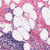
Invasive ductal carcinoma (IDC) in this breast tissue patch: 1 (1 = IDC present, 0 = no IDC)